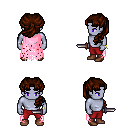
a pixel art fantasy rpg character, male body template, dark elf, purple skin, pink tattered cape, red pants, brown princess hairstyle, bracelets, brown shoes, dagger, four views (front, back, left, right), 2x2 character sprite sheet, small pixel art, hard edges, no anti-aliasing